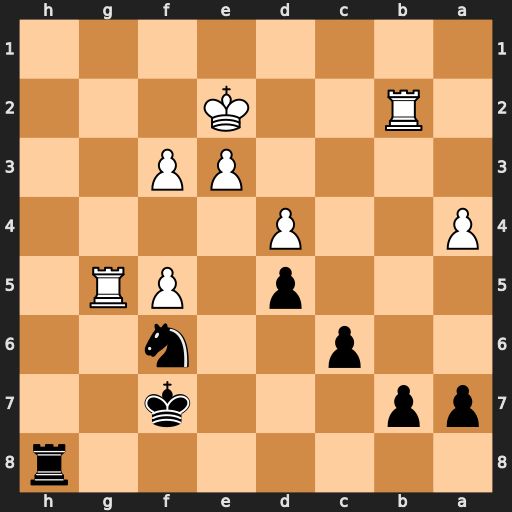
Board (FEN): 7r/pp3k2/2p2n2/3p1PR1/P2P4/4PP2/1R2K3/8
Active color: b
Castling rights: -
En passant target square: -
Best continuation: Rh2+ Kd1 Rxb2